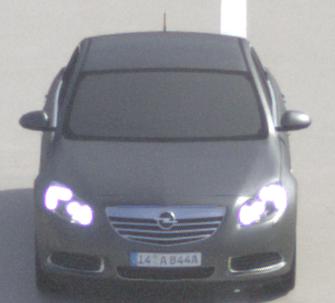
Make: Opel
Model: Insignia 1.6
Detailed model: Insignia (A) Notch Back
Model produced from: 2008/11
Model produced until: 2008/12
Doors: 4
Color: gray
Road condition: dry road
Daytime: morning or afternoon
Contrast: high contrast